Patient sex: M
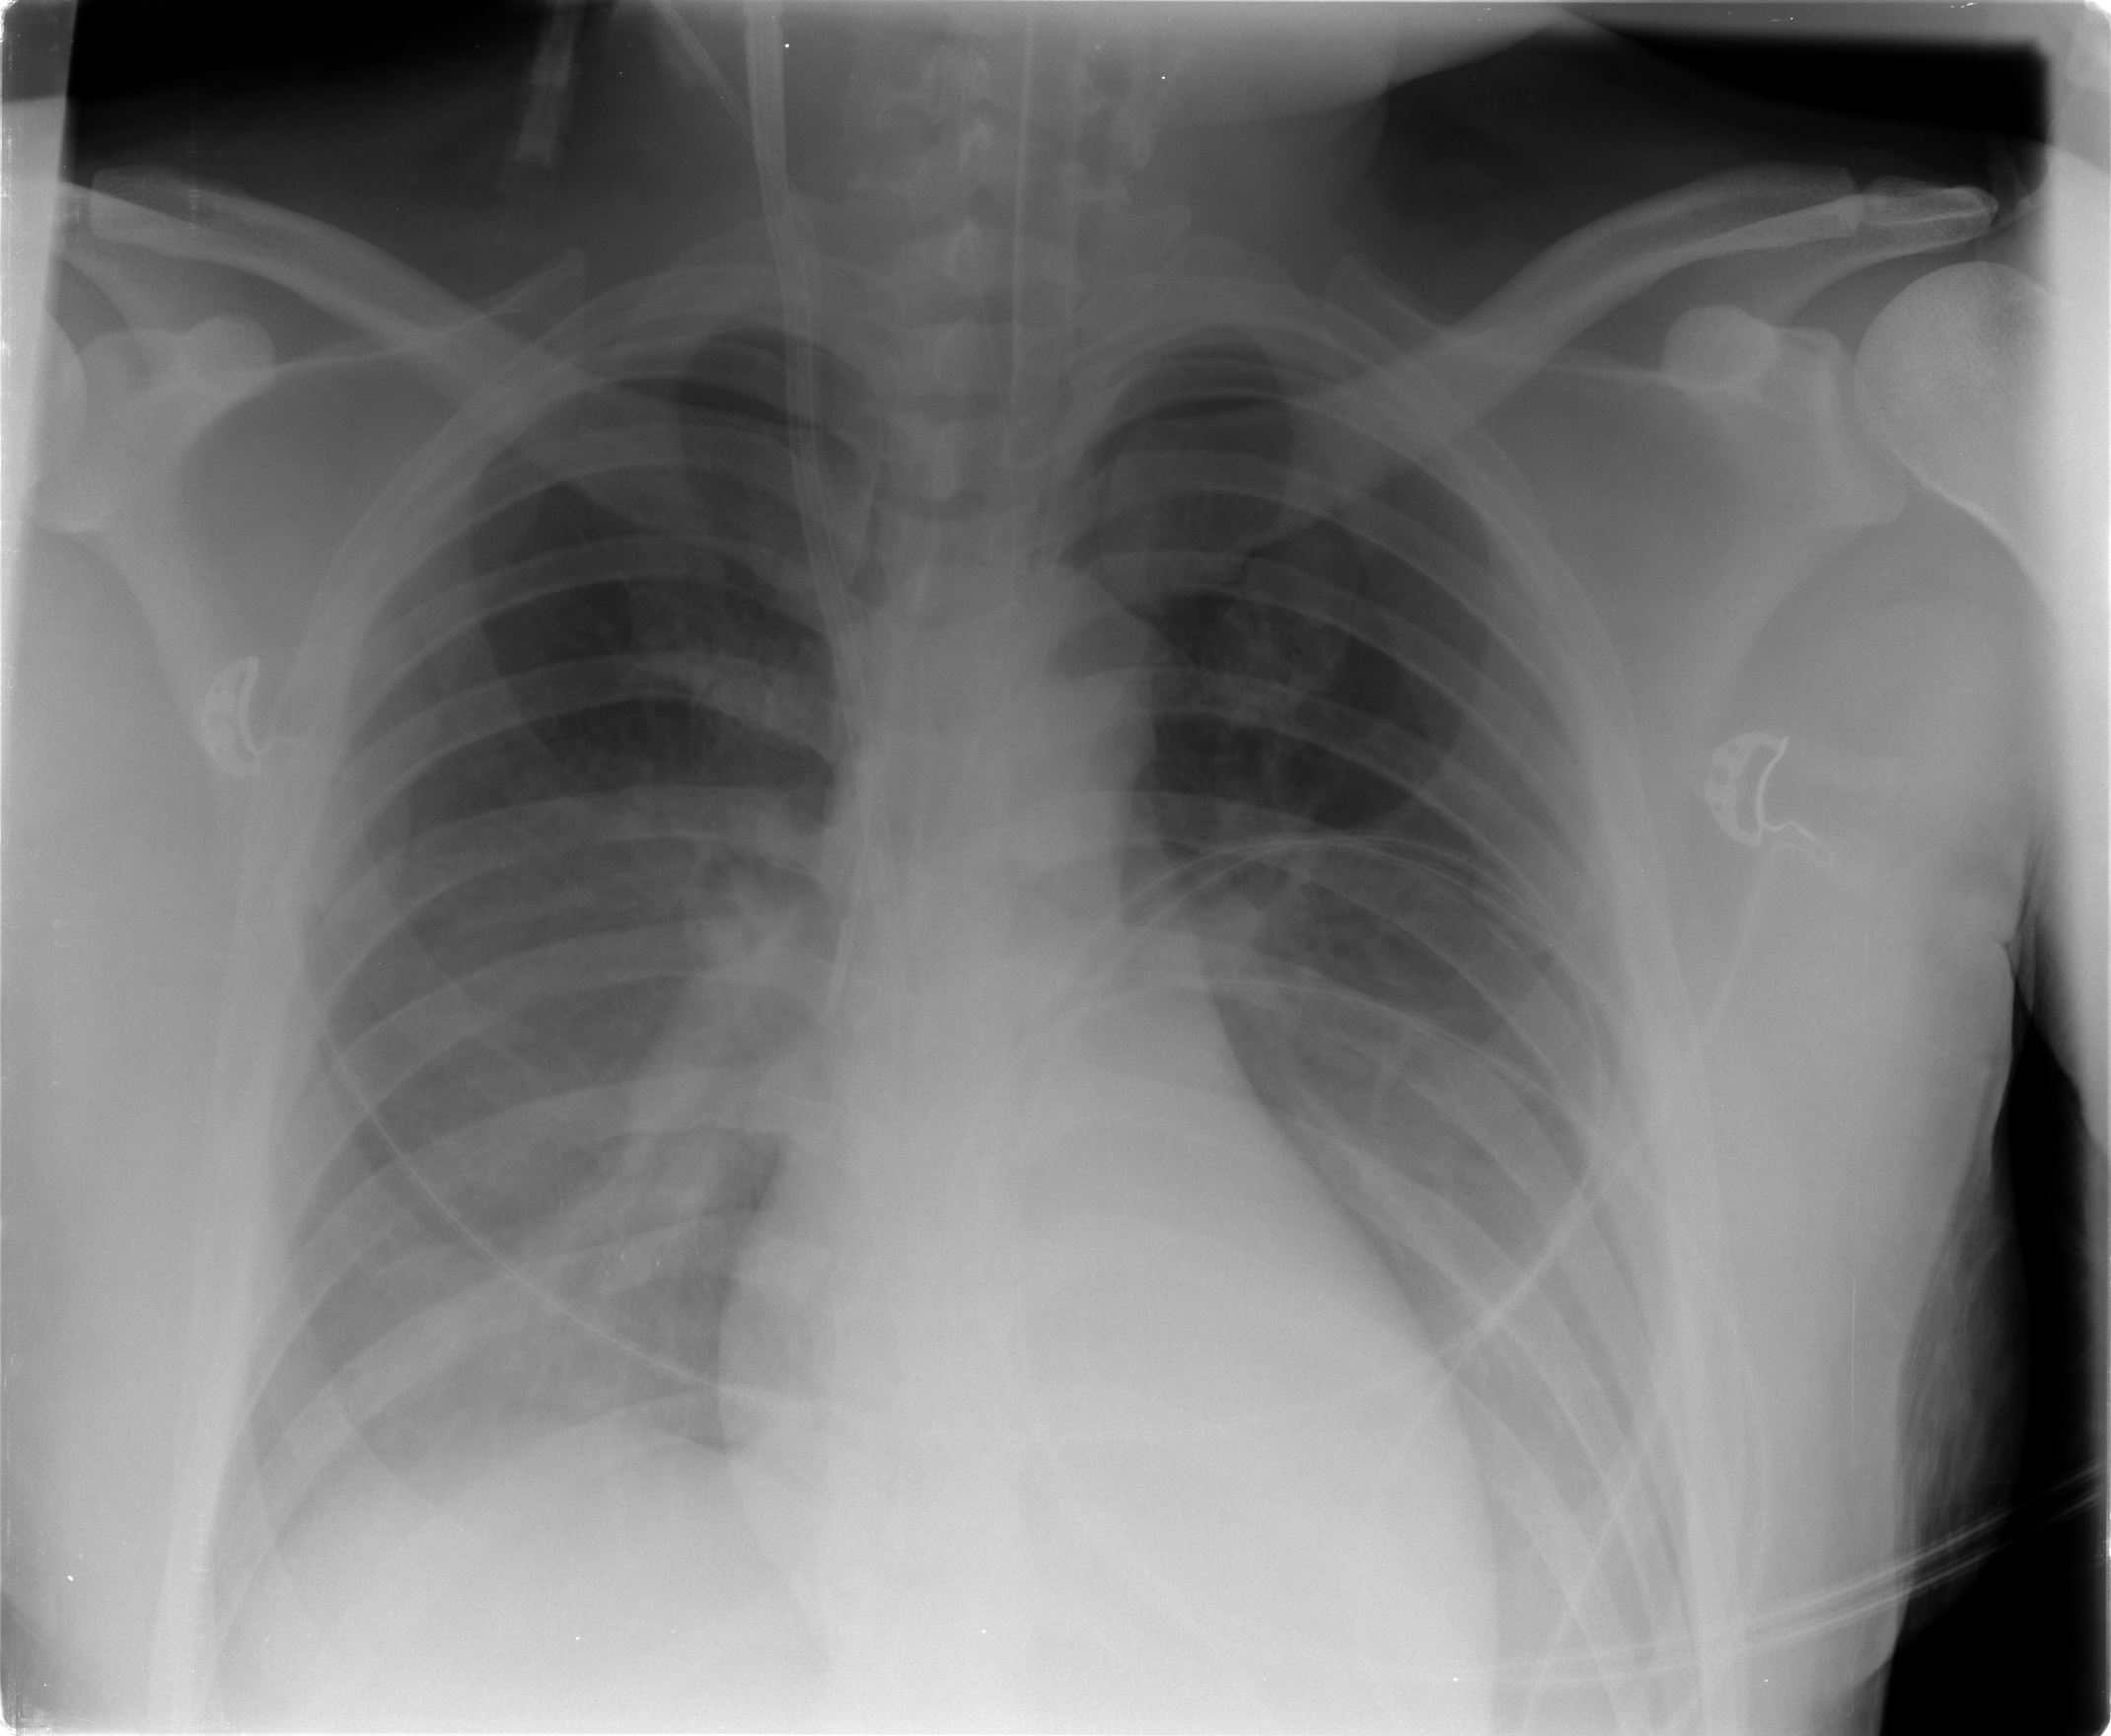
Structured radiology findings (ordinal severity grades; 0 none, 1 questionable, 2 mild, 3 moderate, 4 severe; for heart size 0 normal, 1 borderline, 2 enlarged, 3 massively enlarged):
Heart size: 0
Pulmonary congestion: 1
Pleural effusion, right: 3
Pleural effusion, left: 2
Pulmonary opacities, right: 1
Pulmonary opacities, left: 1
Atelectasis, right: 3
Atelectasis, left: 3